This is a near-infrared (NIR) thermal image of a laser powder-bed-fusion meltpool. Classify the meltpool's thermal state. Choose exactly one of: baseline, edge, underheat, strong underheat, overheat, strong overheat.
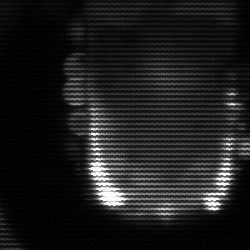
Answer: baseline